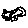
Label: cat